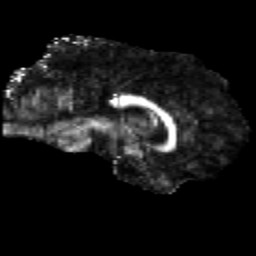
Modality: FA
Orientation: sagittal
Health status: healthy
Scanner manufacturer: siemens
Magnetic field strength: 3 T
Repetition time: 10.6 s
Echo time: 0.092 s